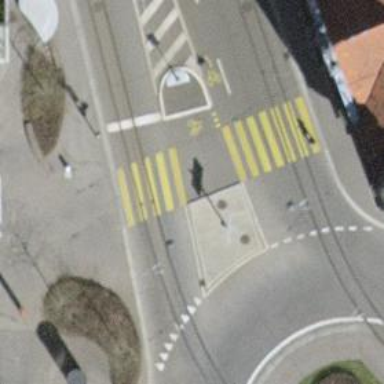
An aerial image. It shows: Traffic calming island.